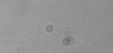
Label: camera_spot